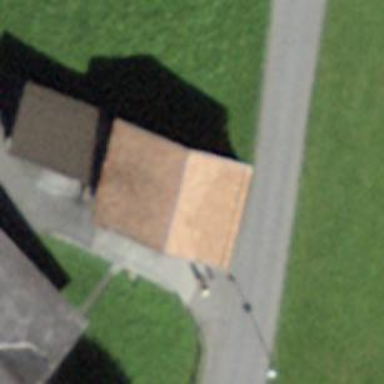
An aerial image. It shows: Rural barn.